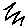
Label: zigzag